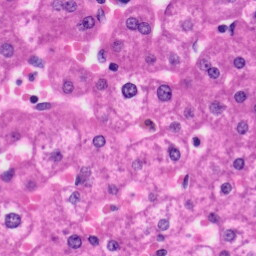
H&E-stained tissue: Liver